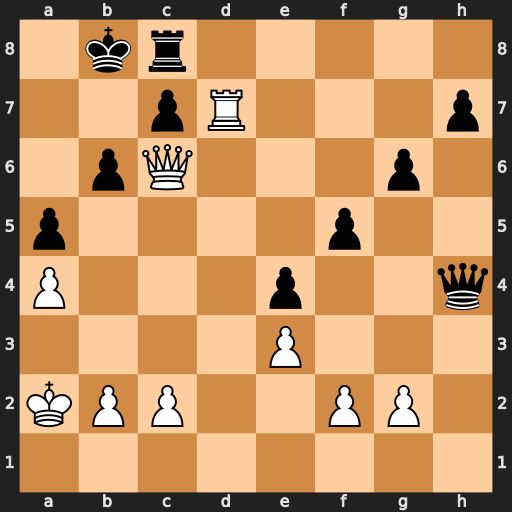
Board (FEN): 1kr5/2pR3p/1pQ3p1/p4p2/P3p2q/4P3/KPP2PP1/8
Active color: w
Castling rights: -
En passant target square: -
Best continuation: b4 axb4 a5 b3+ Kxb3